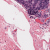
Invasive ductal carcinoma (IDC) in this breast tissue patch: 0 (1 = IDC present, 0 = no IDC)